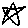
Label: star